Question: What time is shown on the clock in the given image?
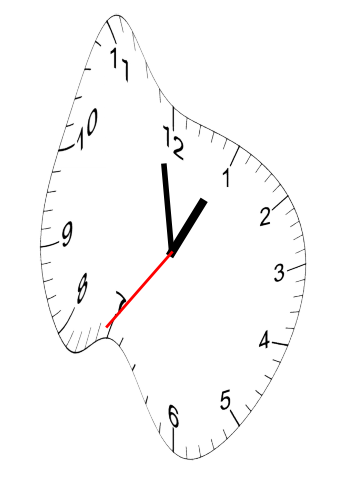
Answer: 12:58:36